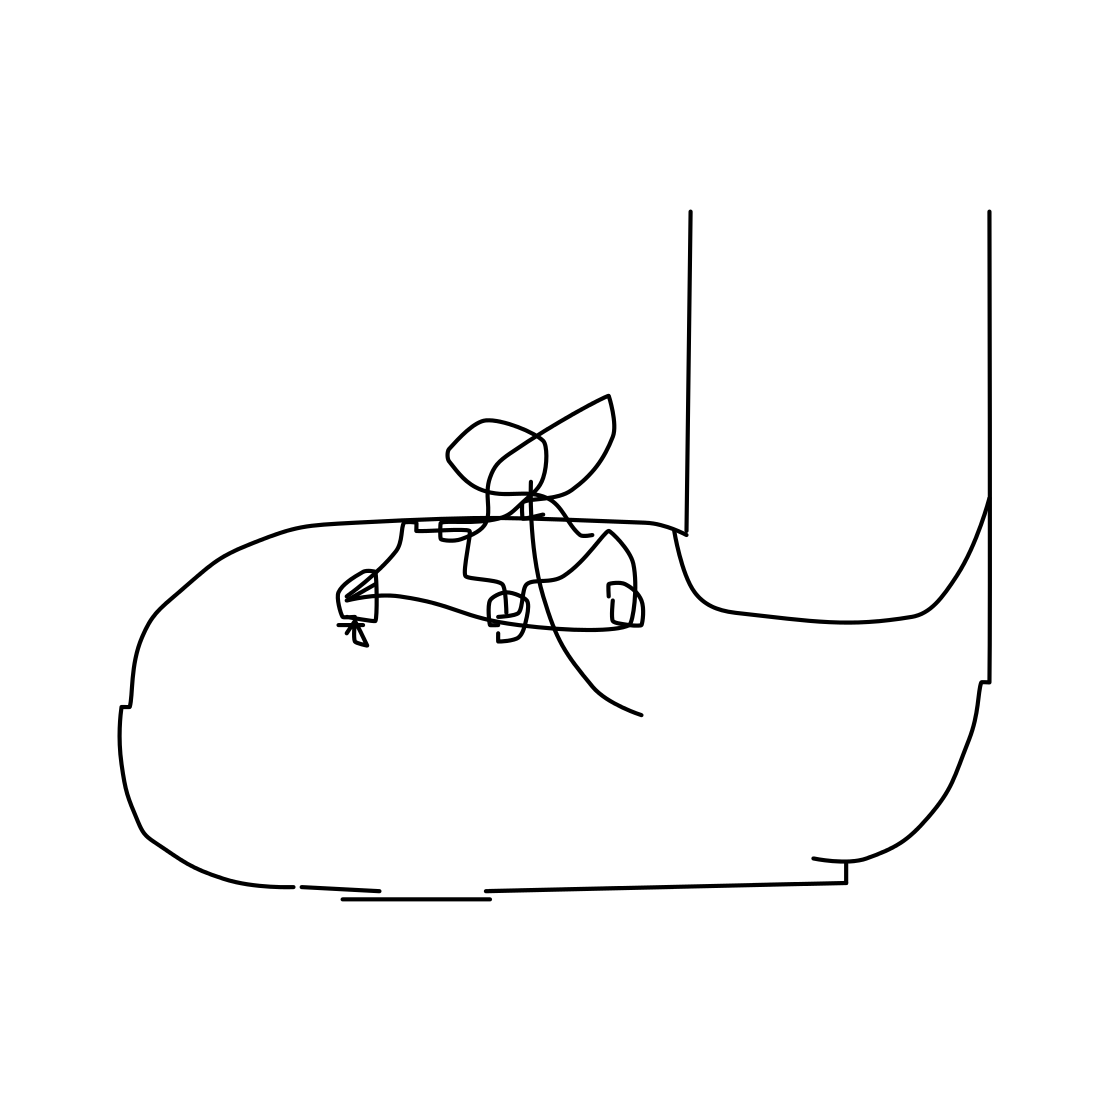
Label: shoe